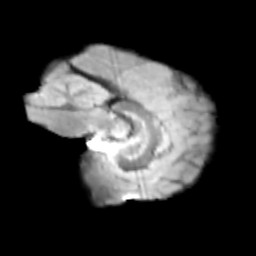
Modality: T2w
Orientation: sagittal
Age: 14
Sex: female
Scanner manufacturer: siemens
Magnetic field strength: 3 T
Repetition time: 3.8 s
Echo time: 0.07 s